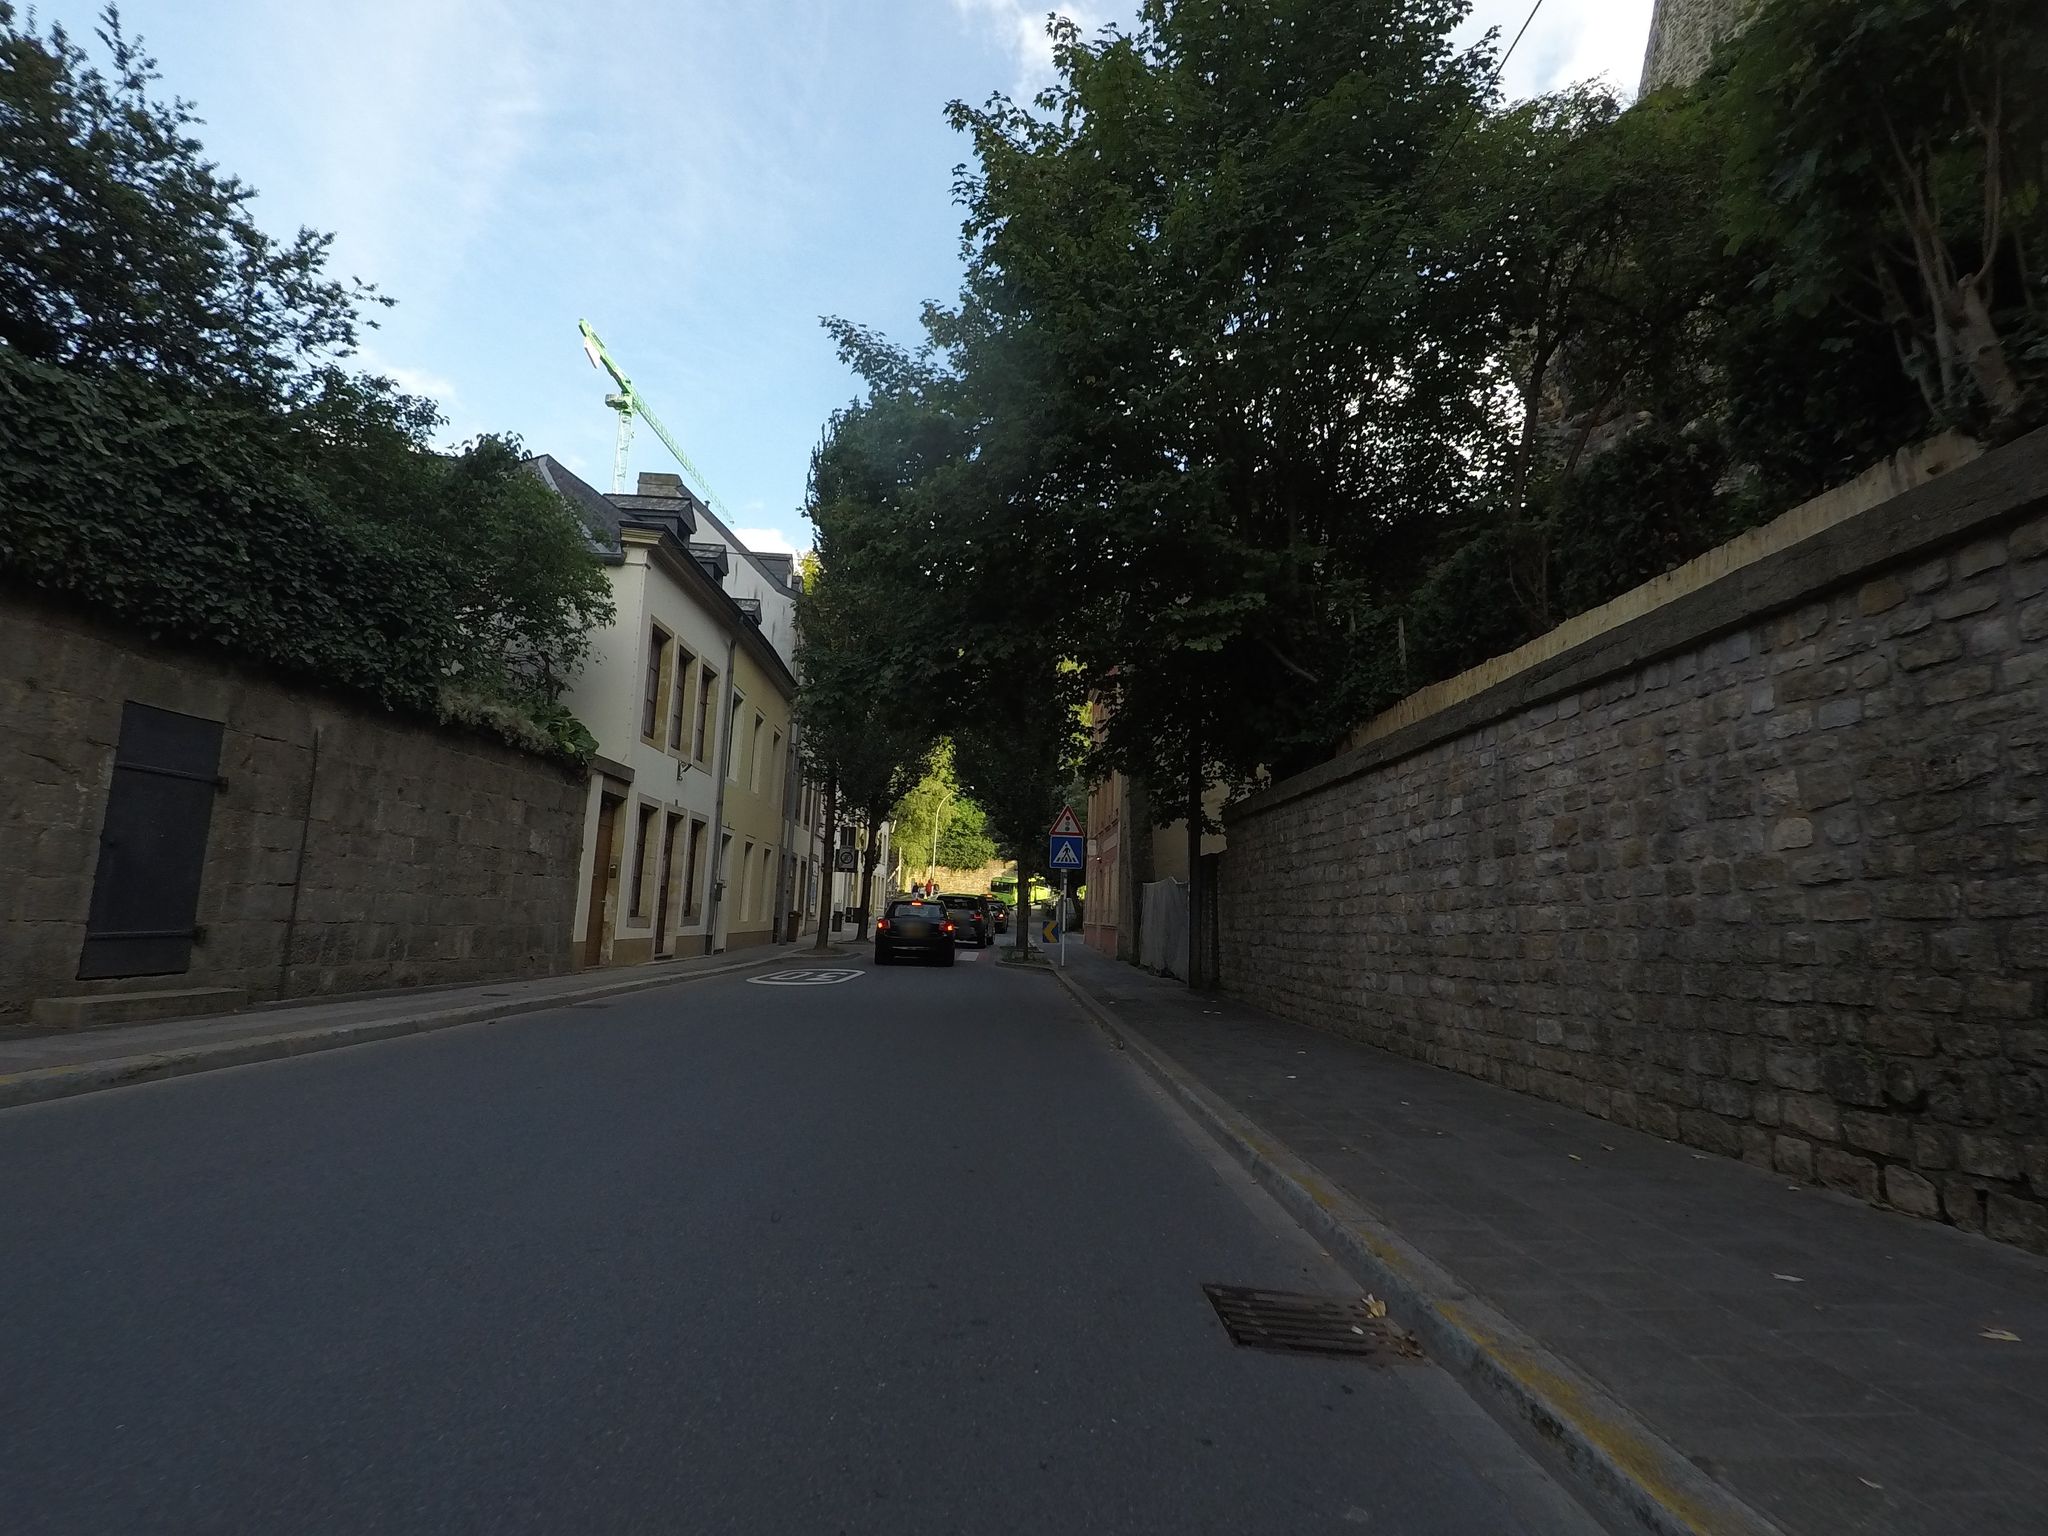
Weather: clear
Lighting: day
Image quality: good
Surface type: cycling surface
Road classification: tertiary, residential
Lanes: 2
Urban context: urban centre
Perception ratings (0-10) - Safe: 5.76, Lively: 6.8, Beautiful: 9.41, Boring: 4.98, Depressing: 3.52, Wealthy: 8.21